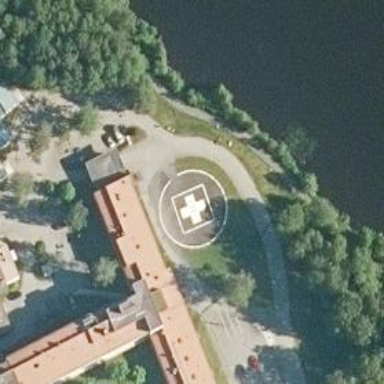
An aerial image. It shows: Image showing helipad at airport.